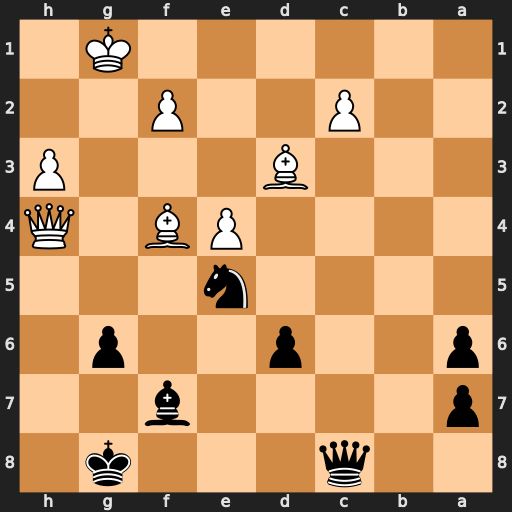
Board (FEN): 2q3k1/p4b2/p2p2p1/4n3/4PB1Q/3B3P/2P2P2/6K1
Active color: b
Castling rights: -
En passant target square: -
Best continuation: Nf3+ Kf1 Nxh4